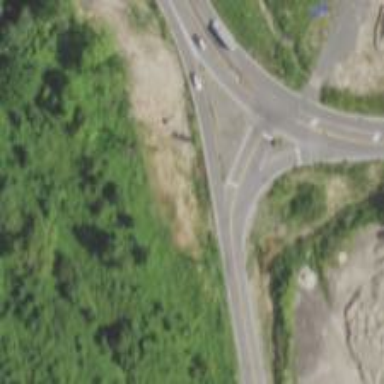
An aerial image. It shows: Secondary road around roundabout.